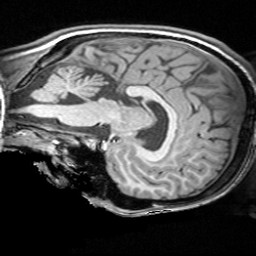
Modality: T1w
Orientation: sagittal
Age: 23
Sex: female
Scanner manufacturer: siemens
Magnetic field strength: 3 T
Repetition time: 1.62 s
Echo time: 0.003 s